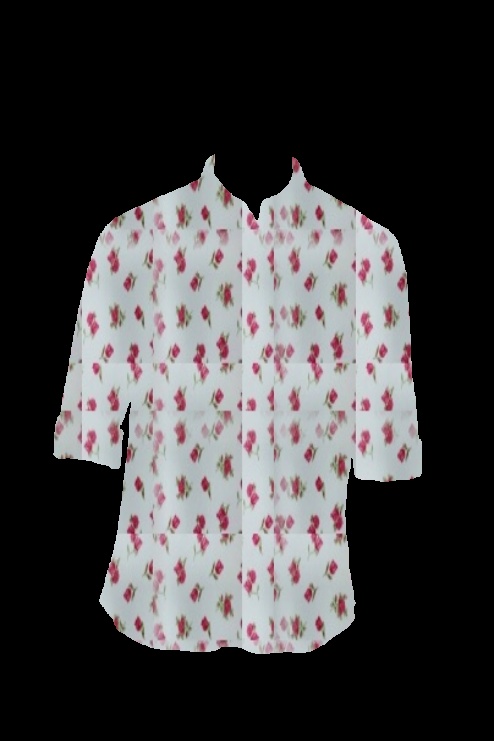
pink rose print cotton tee